Question: I'm having trouble with my ASP.NET MVC 2 form validation and setting my style.
Here is an example of my form, with a validation error:

The field uses the following html:
'''
<div class="registration-field">
<label>FullName</label><%= Html.TextBoxFor(x => x.FullName) %>
<%= Html.ValidationMessageFor(x => x.FullName)%>
</div>
'''
The problem is, to show the highlight across the entire element, I need to add the CSS class "registration-field-error" to the first div.
'''
<div class="registration-field registration-field-error">
<label>FullName</label><%= Html.TextBoxFor(x => x.FullName) %>
<%= Html.ValidationMessageFor(x => x.FullName)%>
</div>
'''
The CSS for registration-field-error is:
'''
.registration-field-error
{
background-image:url(../Content/Images/box-background-error.png);
background-repeat:repeat-y;
}
'''
I can do some complicated logic to check the ViewState for errors, which works fine for server validation errors, but not for client-side validation:
'''
<% if (ViewData.ModelState["FullName"] == null) { %>
<div class="registration-field">
<% } else { %>
<div class="registration-field registration-field-error">
<% } %>
'''
My first thought was to make a new Html helper to decide if it should use the registration-field-error class:
'''
<%= Html.FormFieldFor(x => x.FullName, ViewData.ModelState) %>
'''
And then editing the MicrosoftMvc.Ajax.js script to add the class when it detects clientside validation errors.
Or, is there a better way to accomplish this?
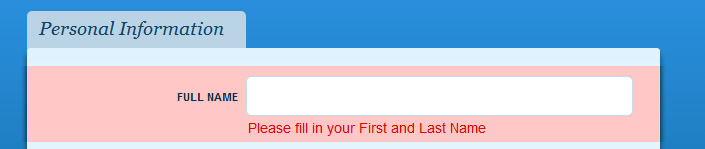
Answer: First wrap your div elements without any conditional logic but wrap your Validation Messages in span with class name "error" like below:
'''
<div class="registration-field">
<label>FullName</label><%= Html.TextBoxFor(x => x.FullName) %>
<span class="error"><%= Html.ValidationMessageFor(x => x.FullName)%></span>
</div>
'''
and then use a function given below to dynamically add the error classes:
'''
$(function(){
$("div span.error").each(function(){
var className = $(this).parent().attr("class") + "-error";
if($(this).html().length > 1)
$(this).parent().addClass(className);
});
});
'''
This would be changing less parts of your code.